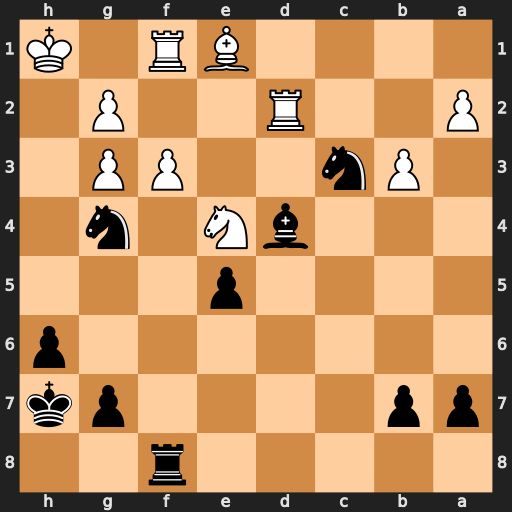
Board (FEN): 5r2/pp4pk/7p/4p3/3bN1n1/1Pn2PP1/P2R2P1/4BR1K
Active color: b
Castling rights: -
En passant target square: -
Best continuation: Nxe4 Rxd4 exd4